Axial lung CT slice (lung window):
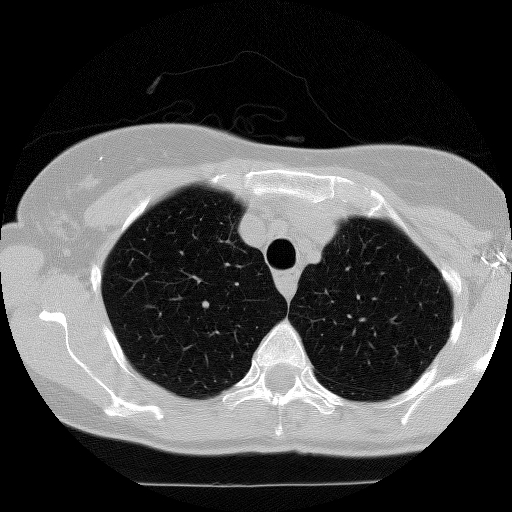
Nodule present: no